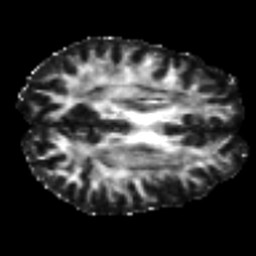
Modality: FA
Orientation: axial
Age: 21
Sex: male
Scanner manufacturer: siemens
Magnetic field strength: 3 T
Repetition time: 7 s
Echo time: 0.0926 s